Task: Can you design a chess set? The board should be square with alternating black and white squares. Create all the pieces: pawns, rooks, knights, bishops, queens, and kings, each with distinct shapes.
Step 4185:
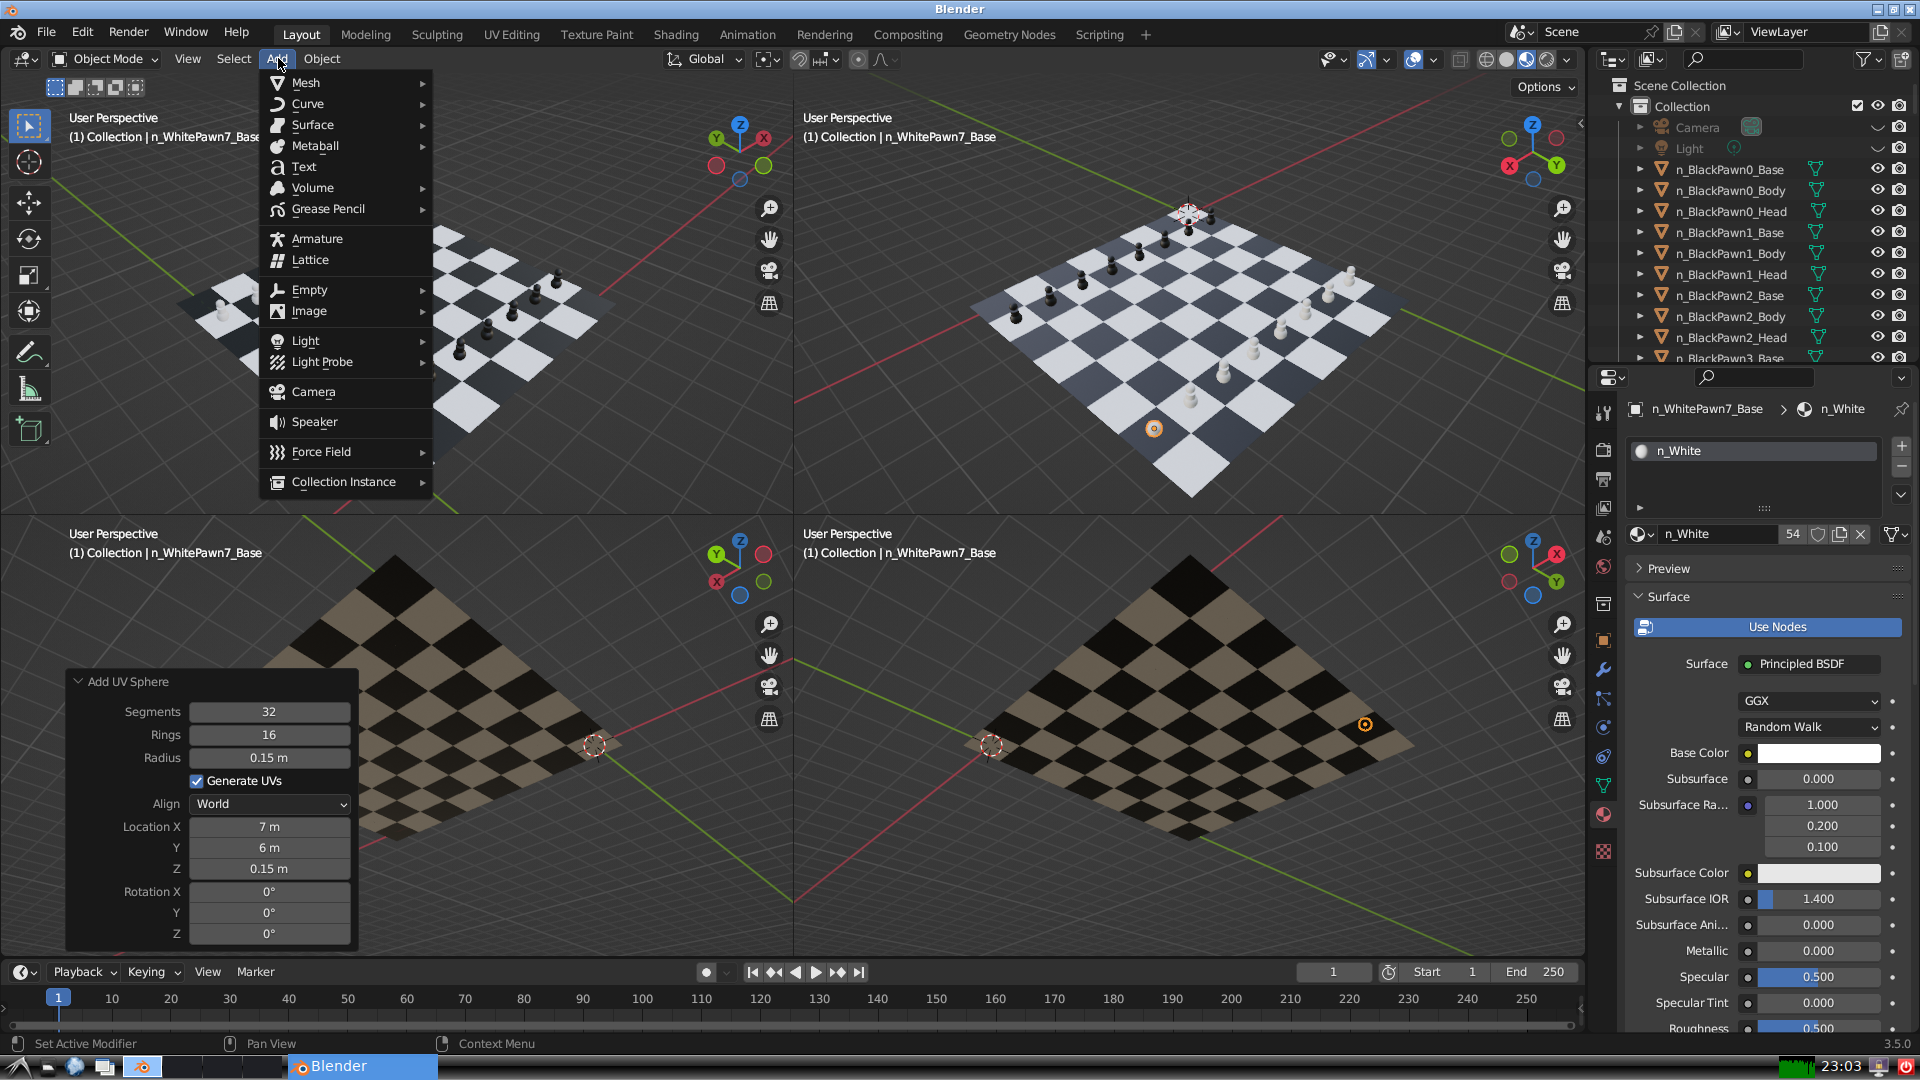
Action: {"mouse_move": [304, 84]}